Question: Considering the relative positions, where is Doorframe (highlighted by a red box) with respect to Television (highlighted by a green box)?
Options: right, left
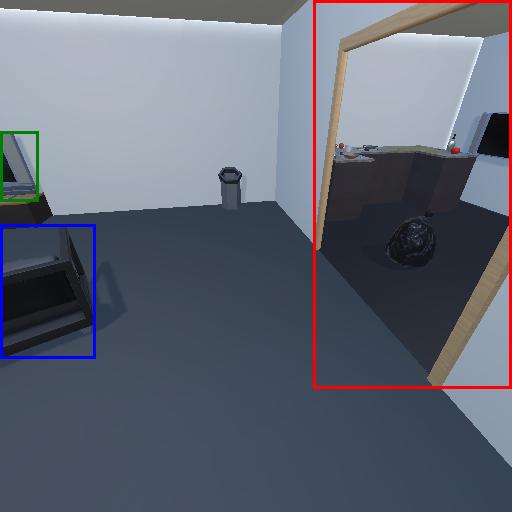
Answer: right